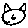
Label: cat